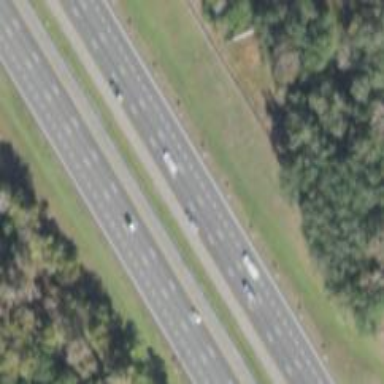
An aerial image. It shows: Asphalt motorway.